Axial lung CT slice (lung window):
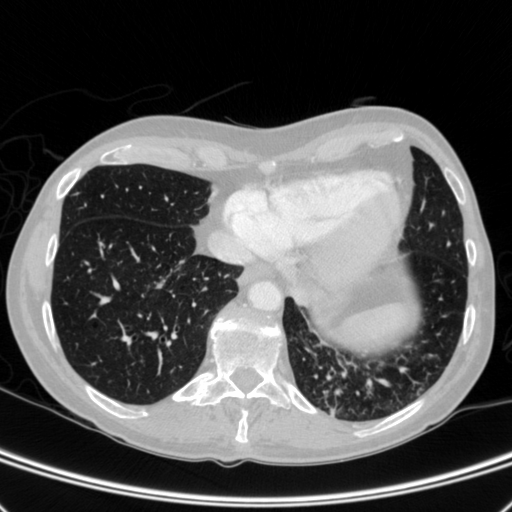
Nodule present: yes
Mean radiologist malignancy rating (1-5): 2.667